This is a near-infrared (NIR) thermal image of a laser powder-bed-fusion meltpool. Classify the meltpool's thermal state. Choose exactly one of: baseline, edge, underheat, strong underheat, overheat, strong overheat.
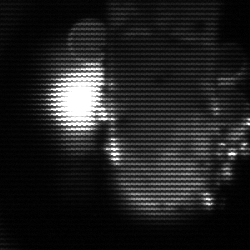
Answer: strong underheat